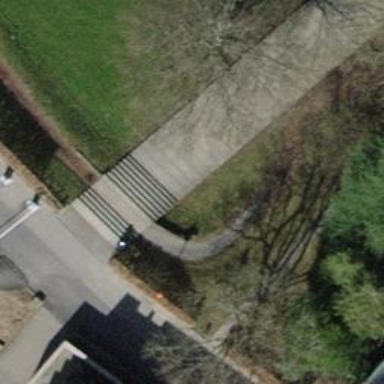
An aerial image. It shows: Concrete steps.